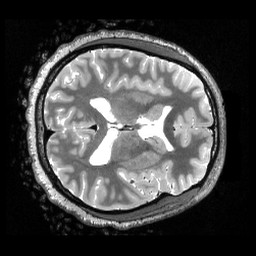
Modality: T2w
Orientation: axial
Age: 19
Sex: female
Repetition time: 3.2 s
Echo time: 0.563 s